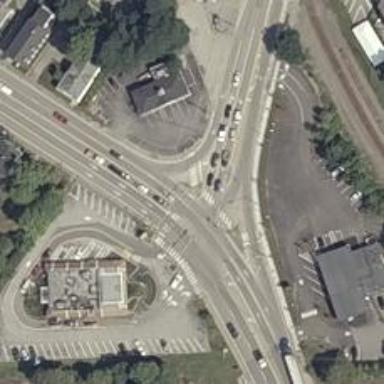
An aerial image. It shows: Footway that serves as traffic island.